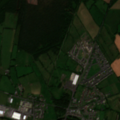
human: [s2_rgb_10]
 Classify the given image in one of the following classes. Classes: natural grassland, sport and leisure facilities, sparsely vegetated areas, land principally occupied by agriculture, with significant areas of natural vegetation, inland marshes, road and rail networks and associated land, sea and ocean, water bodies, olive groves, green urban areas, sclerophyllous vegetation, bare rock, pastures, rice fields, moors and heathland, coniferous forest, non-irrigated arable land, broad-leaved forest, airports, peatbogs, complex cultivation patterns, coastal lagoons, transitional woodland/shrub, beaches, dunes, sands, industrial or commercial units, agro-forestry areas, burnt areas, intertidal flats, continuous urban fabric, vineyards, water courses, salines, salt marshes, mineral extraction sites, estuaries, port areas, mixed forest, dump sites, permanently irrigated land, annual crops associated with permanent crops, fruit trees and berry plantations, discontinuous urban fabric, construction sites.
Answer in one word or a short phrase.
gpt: discontinuous urban fabric, pastures, land principally occupied by agriculture, with significant areas of natural vegetation, broad-leaved forest, peatbogs